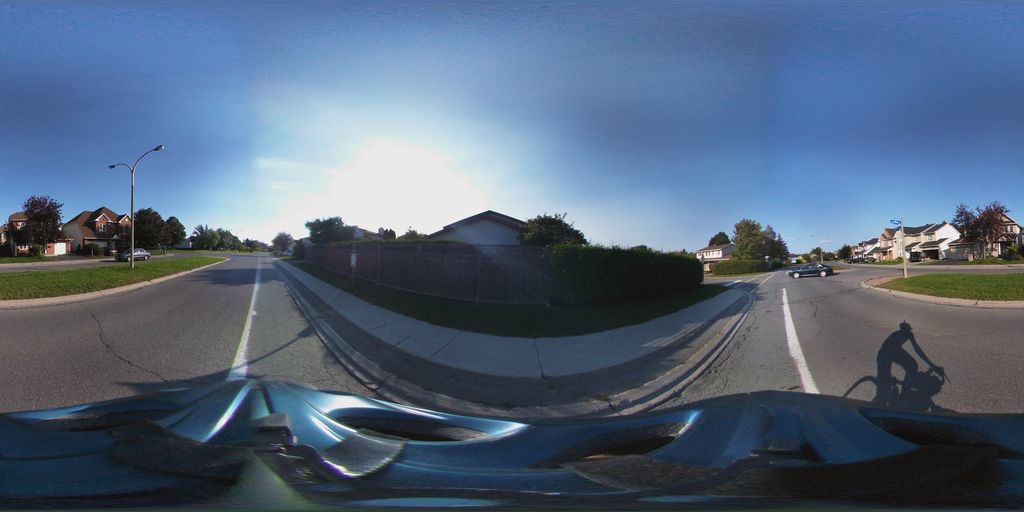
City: ottawa-gatineau